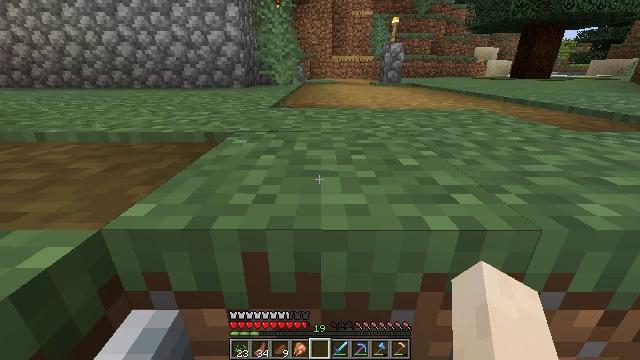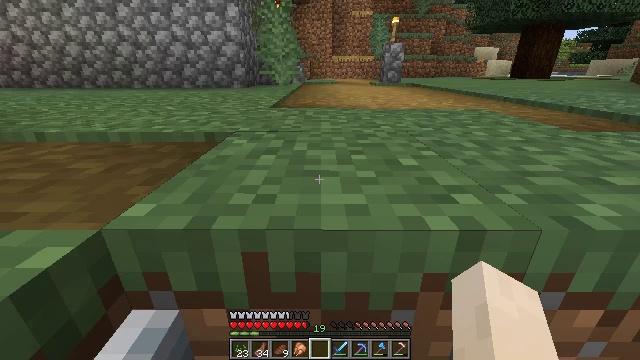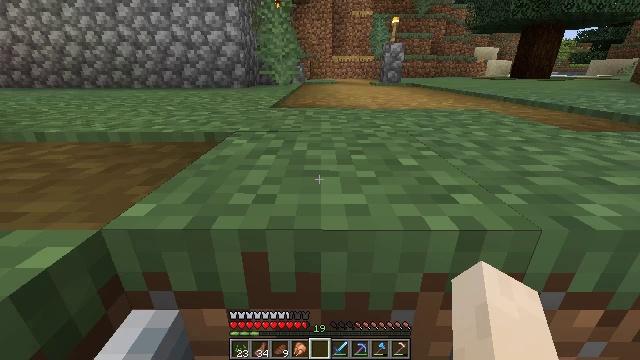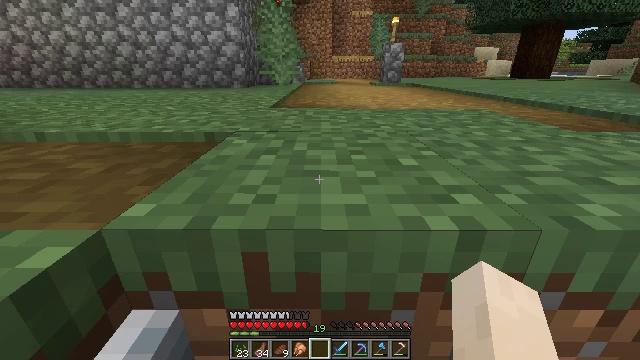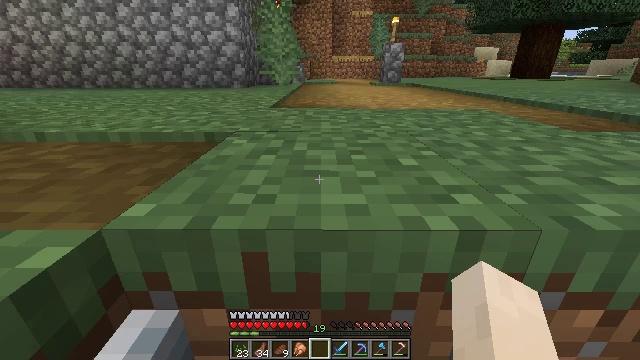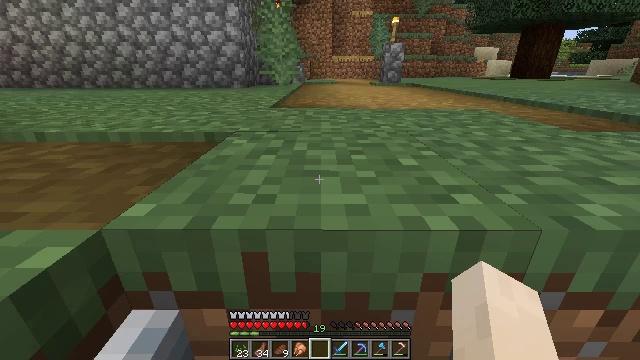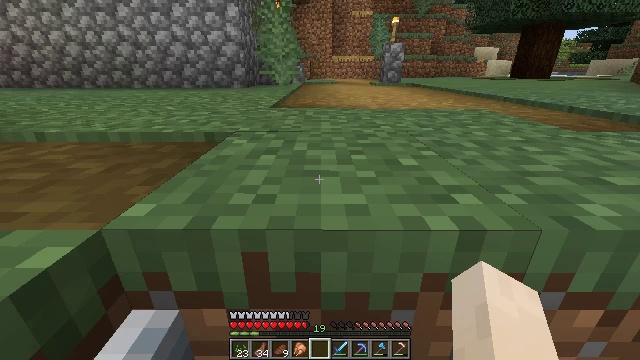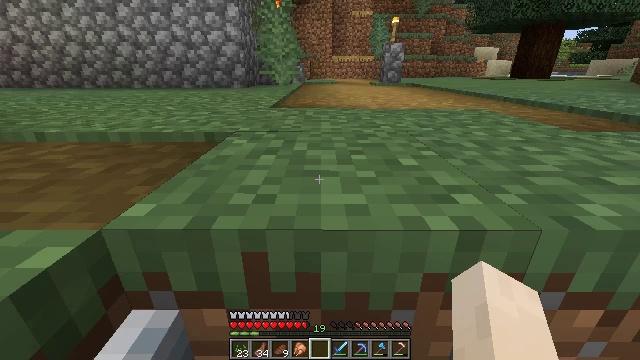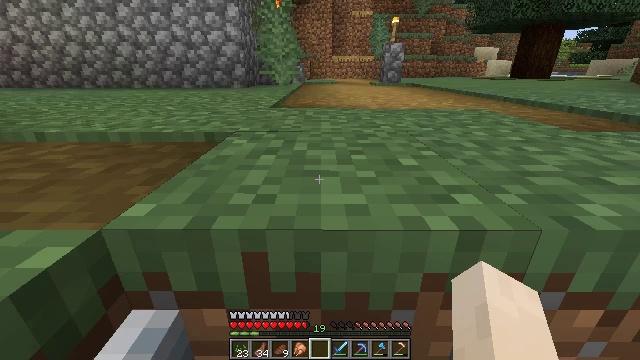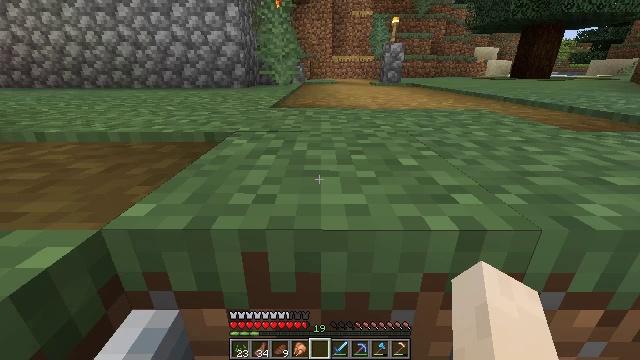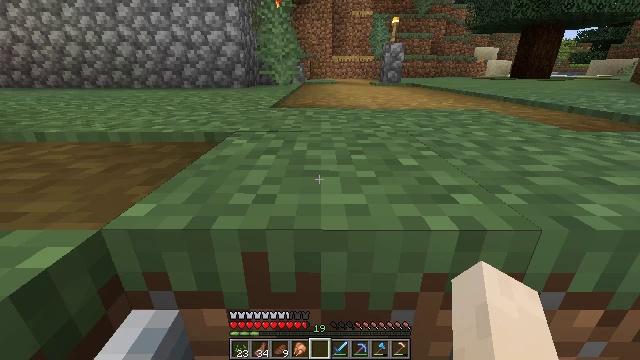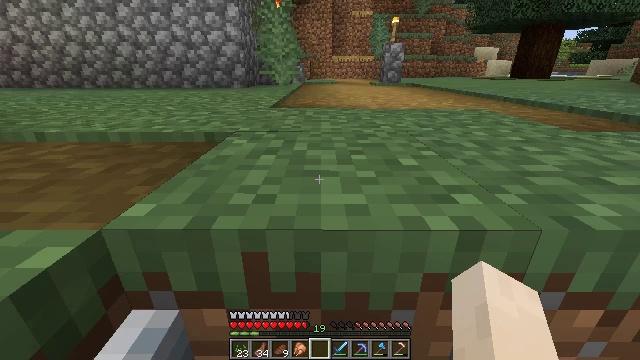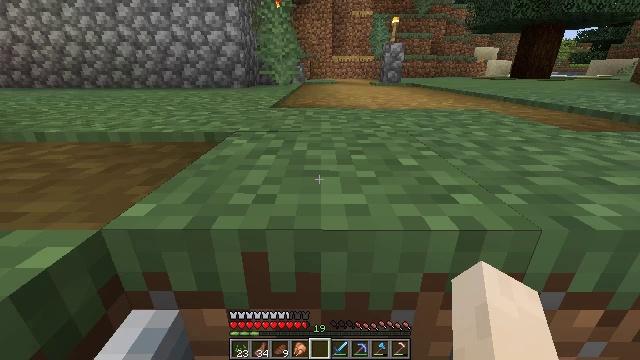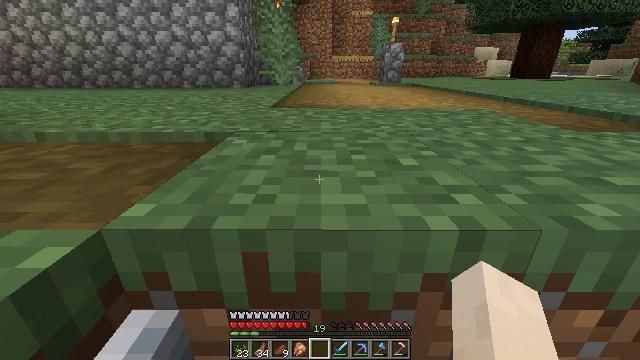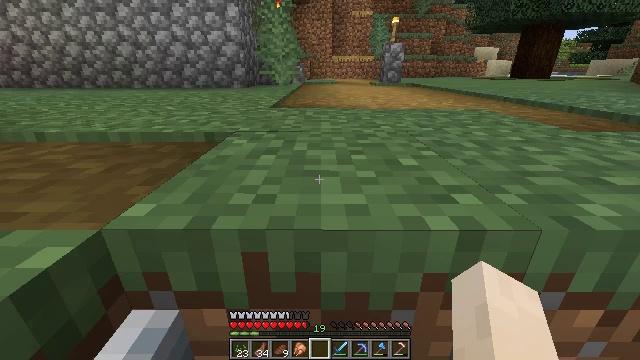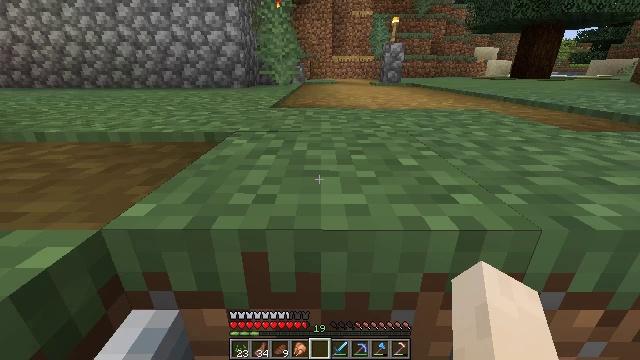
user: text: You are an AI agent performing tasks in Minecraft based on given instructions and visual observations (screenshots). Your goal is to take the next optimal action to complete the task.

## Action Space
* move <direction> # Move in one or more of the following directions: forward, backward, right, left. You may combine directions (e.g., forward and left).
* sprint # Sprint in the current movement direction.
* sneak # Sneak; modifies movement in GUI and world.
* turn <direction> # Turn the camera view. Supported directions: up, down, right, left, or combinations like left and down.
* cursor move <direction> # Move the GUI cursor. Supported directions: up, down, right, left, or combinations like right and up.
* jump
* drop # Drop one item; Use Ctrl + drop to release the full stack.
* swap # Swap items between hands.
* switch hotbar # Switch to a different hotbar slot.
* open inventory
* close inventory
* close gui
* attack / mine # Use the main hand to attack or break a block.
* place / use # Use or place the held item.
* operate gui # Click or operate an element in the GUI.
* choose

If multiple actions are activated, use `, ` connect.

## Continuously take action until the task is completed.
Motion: motion action
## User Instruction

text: Destroy the wheat to collect it.
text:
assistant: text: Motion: no_op
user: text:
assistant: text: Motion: no_op
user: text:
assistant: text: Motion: no_op
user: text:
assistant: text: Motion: no_op
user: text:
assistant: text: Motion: no_op
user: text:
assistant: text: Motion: no_op
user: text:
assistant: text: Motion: no_op
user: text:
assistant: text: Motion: no_op
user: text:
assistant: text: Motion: no_op
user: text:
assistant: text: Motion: no_op
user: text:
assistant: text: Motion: no_op
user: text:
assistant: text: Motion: no_op
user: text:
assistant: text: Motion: no_op
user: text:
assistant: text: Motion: no_op
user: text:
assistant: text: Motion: no_op
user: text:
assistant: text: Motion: no_op
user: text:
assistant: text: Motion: no_op
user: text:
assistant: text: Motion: no_op
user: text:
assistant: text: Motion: no_op
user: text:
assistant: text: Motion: no_op
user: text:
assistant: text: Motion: no_op
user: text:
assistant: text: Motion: no_op
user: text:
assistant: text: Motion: no_op
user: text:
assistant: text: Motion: no_op
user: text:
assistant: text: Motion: no_op
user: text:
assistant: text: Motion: no_op
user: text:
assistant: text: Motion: no_op
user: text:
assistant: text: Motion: no_op
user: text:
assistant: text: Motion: no_op
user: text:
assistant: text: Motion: no_op